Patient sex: M
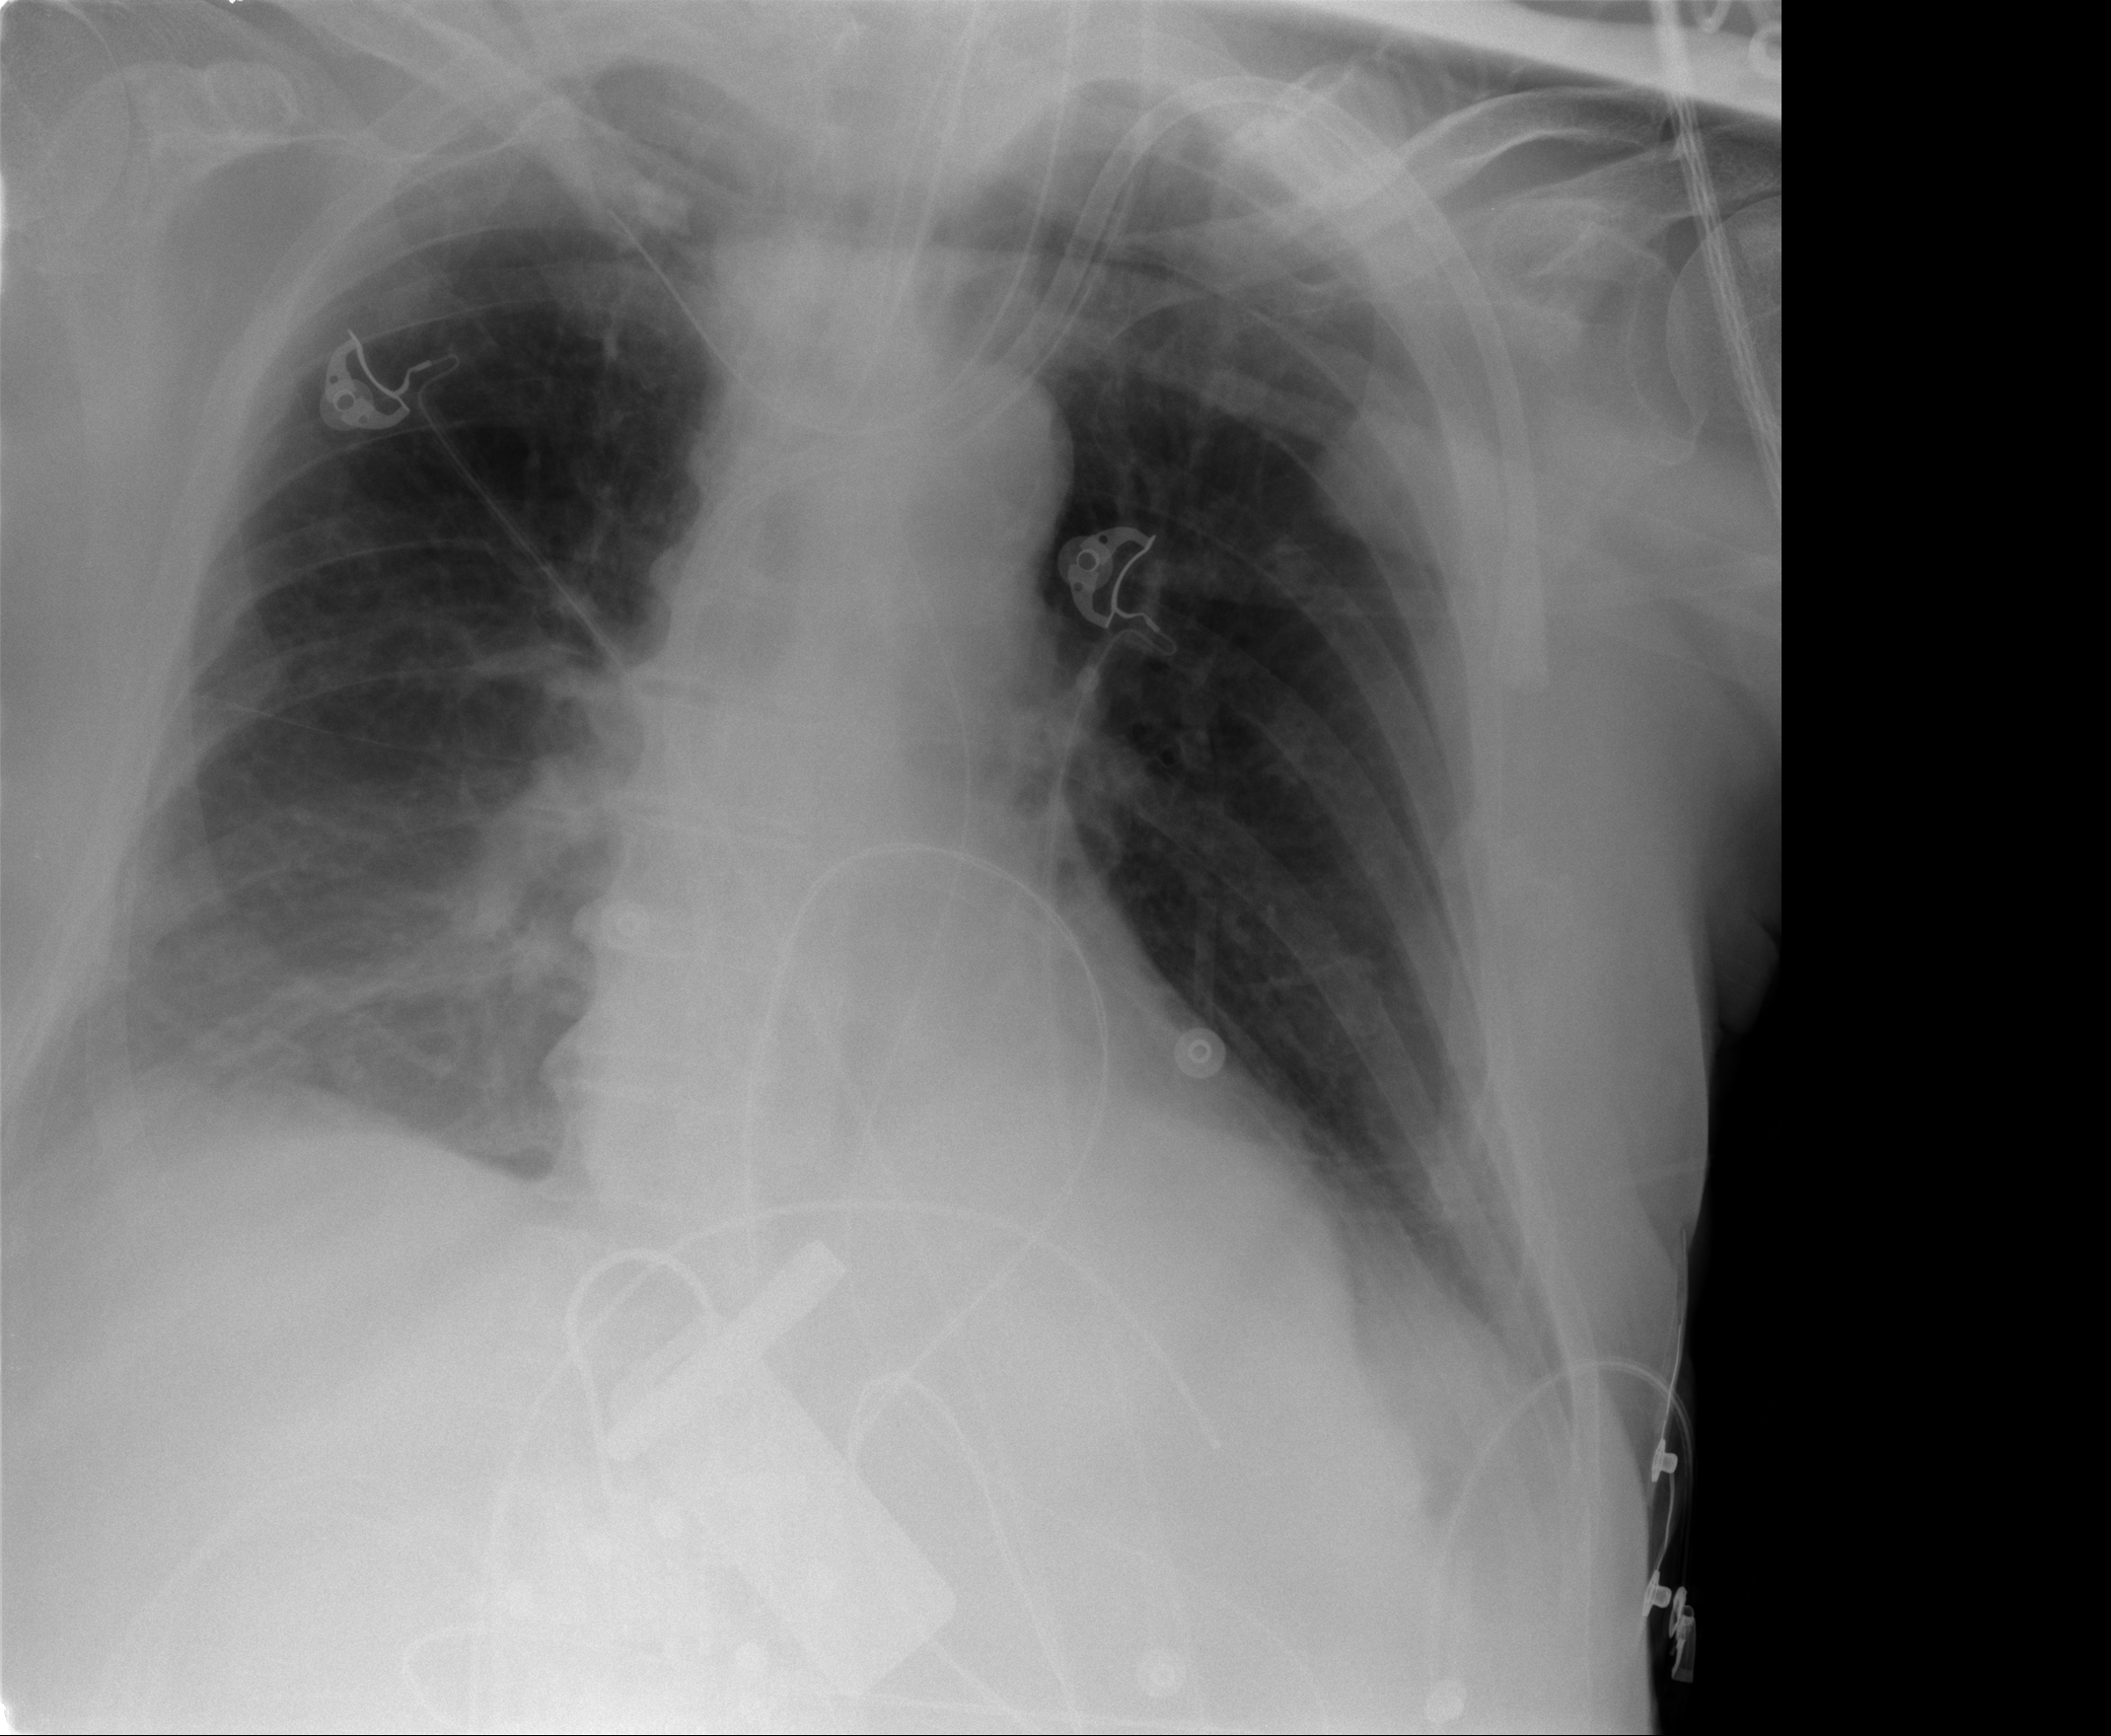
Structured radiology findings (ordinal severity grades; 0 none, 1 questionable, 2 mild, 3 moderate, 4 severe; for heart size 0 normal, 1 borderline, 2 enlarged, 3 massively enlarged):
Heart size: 0
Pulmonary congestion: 0
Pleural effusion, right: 2
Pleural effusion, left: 0
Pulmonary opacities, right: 0
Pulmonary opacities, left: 0
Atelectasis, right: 2
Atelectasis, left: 2